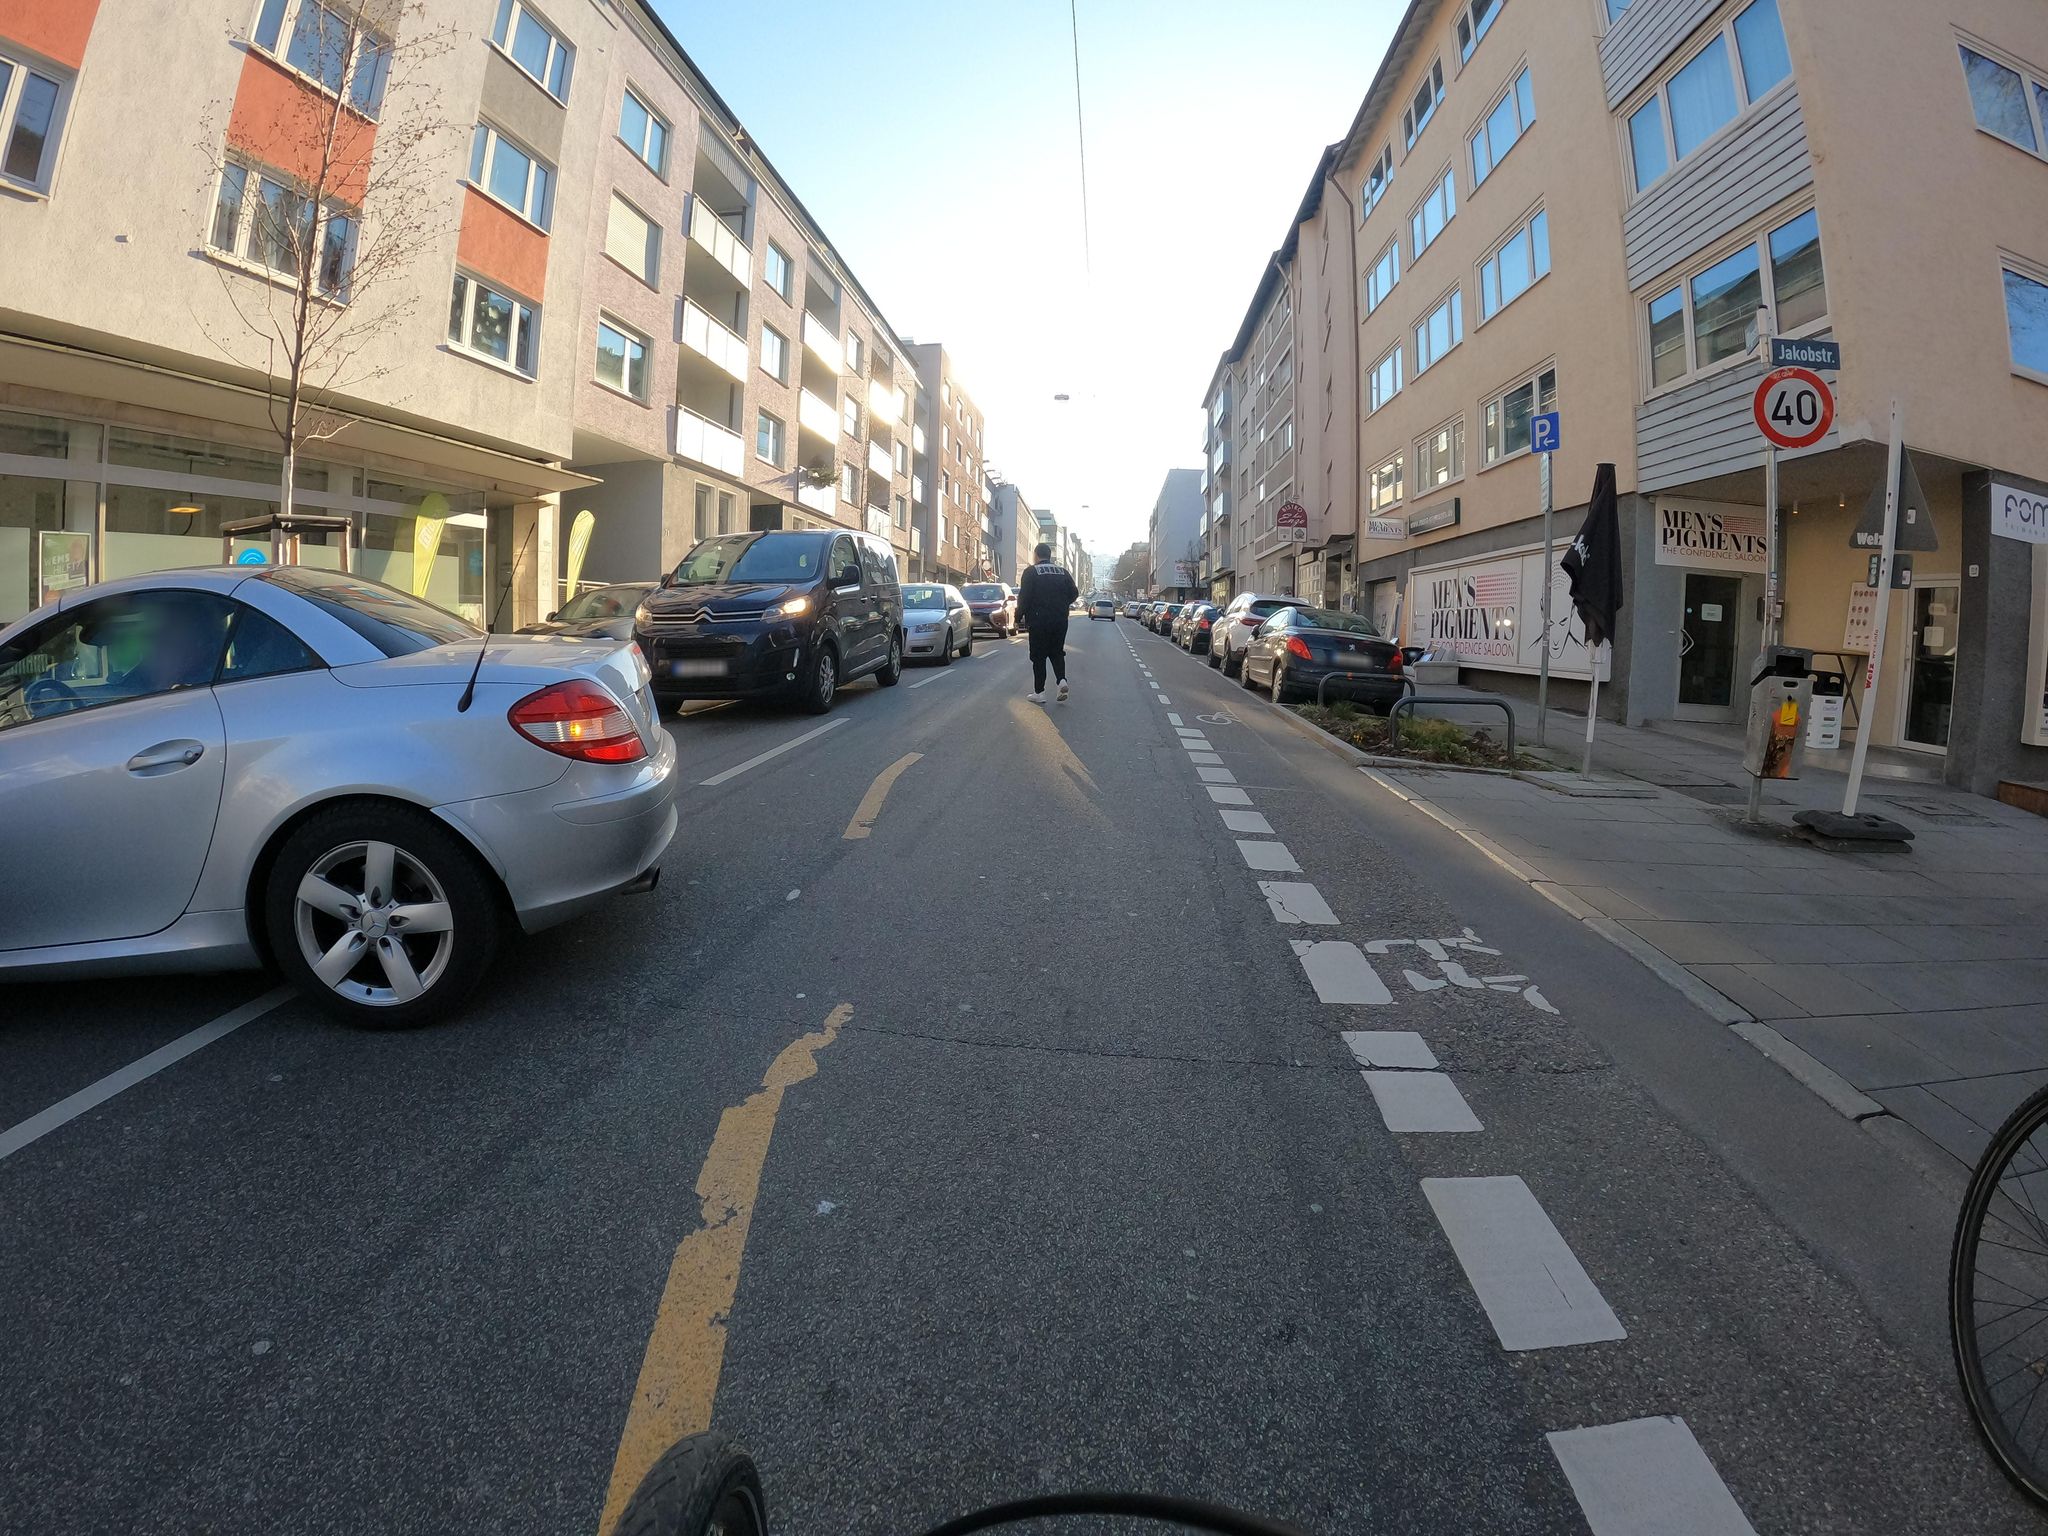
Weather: clear
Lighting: day
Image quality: good
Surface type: cycling surface
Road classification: tertiary
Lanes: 2
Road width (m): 11.5
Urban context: urban centre
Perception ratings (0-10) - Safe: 6.5, Lively: 9.75, Beautiful: 6.81, Boring: 1.85, Depressing: 0.48, Wealthy: 4.95